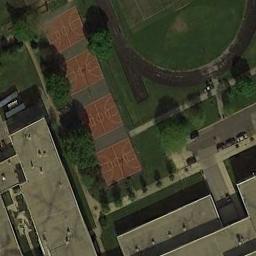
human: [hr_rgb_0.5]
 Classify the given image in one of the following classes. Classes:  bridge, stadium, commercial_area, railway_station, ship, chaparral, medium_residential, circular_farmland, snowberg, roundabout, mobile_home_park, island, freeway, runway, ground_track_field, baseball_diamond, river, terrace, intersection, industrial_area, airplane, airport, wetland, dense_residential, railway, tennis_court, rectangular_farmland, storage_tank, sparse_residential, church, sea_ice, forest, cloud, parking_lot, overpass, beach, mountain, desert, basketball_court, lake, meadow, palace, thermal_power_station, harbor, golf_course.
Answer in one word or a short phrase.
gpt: basketball_court